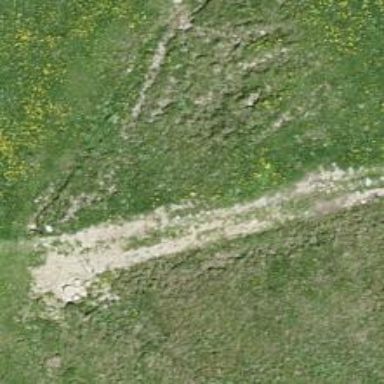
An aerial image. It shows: Path with ground surface. The tracktype is grade3 and the path is impassable due to its roughness.